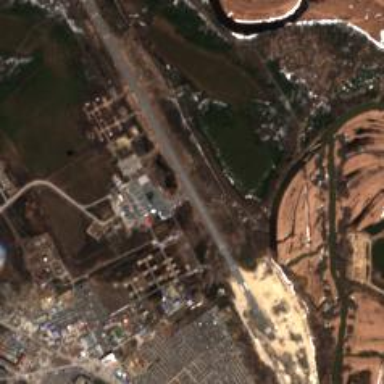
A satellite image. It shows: Runway at airport.